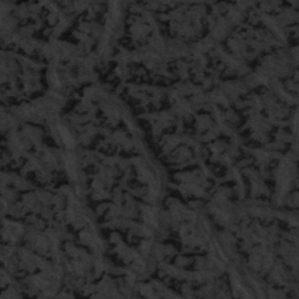
Label: frost